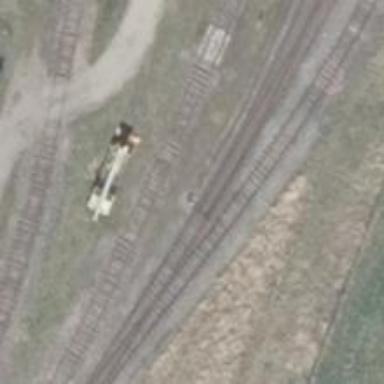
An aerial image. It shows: Railway switch.